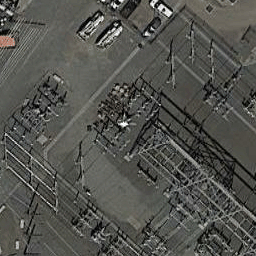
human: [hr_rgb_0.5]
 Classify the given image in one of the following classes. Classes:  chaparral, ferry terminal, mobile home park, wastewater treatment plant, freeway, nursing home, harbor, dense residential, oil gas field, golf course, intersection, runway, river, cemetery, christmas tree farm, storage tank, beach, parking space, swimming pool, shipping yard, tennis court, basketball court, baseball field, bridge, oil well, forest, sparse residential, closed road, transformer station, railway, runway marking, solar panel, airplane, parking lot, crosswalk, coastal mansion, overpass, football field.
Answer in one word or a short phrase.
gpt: transformer station